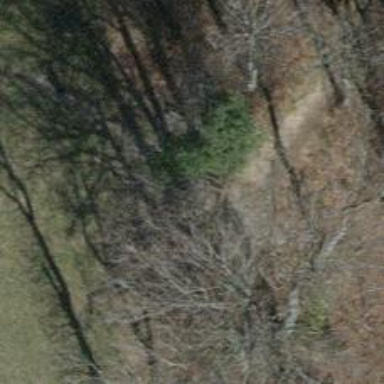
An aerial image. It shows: Brown bench in the vicinity.